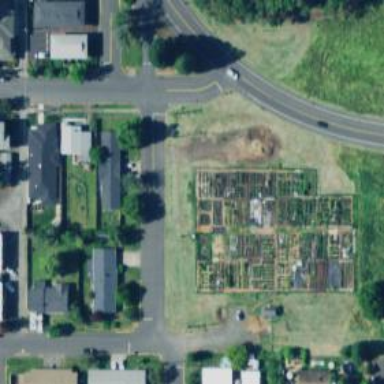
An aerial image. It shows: Community garden providing leisure land.